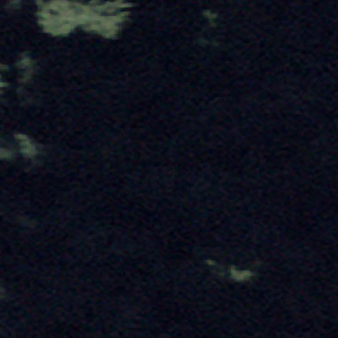
Label: other